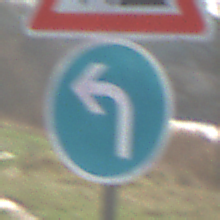
Verkehrszeichen: VorgeschriebeneFahrtrichtungLinks
Zusatzzeichen oben: Arbeitsstelle
Umgebung: Outdoor, Nature
Tageszeit: MorningAfternoon
Wetter: PartlyCloudy
Licht: Natural
Jahreszeit: NotSpecified
Kontrast: HighContrast